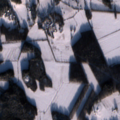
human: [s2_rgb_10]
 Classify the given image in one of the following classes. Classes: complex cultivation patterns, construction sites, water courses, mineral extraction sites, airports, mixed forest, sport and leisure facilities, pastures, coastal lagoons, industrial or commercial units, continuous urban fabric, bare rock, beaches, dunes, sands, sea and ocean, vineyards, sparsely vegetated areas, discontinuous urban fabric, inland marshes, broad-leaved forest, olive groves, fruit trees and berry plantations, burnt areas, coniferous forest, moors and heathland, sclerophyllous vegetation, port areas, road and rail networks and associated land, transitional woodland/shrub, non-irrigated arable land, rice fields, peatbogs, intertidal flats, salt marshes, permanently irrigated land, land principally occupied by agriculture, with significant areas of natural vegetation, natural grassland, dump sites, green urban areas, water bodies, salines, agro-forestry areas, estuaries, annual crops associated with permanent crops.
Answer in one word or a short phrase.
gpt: non-irrigated arable land, land principally occupied by agriculture, with significant areas of natural vegetation, coniferous forest, mixed forest